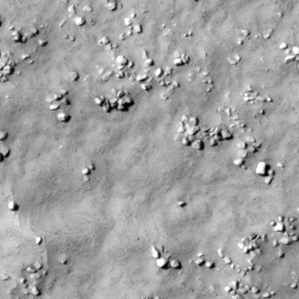
Label: non_frost